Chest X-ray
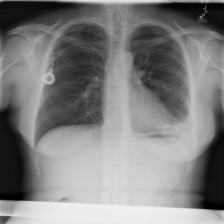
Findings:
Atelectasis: negative
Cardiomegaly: negative
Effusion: positive
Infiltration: negative
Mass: positive
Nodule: negative
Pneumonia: negative
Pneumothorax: negative
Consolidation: negative
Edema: negative
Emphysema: negative
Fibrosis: negative
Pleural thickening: negative
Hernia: negative